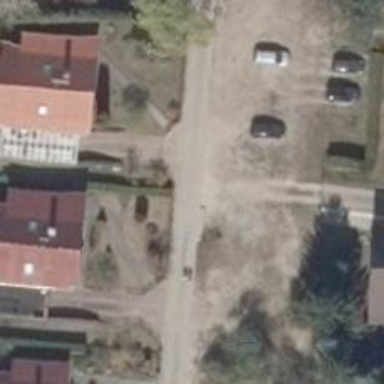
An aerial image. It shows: Residential road paved with concrete.